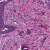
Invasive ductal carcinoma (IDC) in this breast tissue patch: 0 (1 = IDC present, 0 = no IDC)